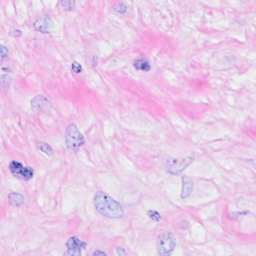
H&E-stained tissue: Breast